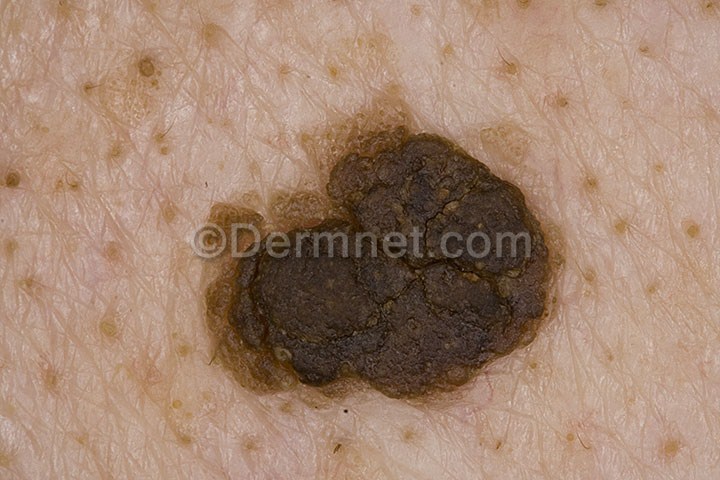
Disease: Seborrheic Keratoses and other Benign Tumors